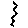
Label: zigzag